Question: This my absolute path for save text file. And now I want convert to relative path.
'''
<a class="navbar-brand" href="index.jsp"> <%
String jspPath = "C:\Users\Farshid\workspace\STPT\WebContent\file\title.txt"; //this is my absolute path.
BufferedReader reader = new BufferedReader(new FileReader(jspPath));
StringBuilder sb = new StringBuilder();
String line;
line = reader.readLine();%> <%=line%></a>
'''
And now how I can change to relative path in jsp? and this is my project directory image.

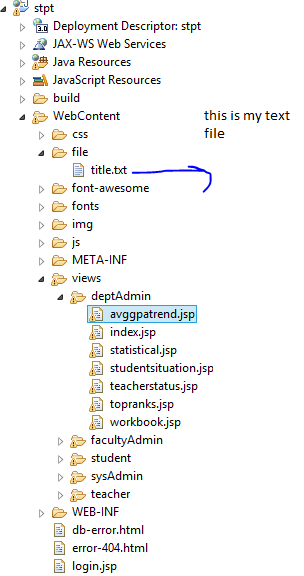
Answer: Try with:
'''
String path = getServletConfig().getServletContext().getRealPath("/file/title.txt");
BufferedReader reader = new BufferedReader(new FileReader(path));
'''